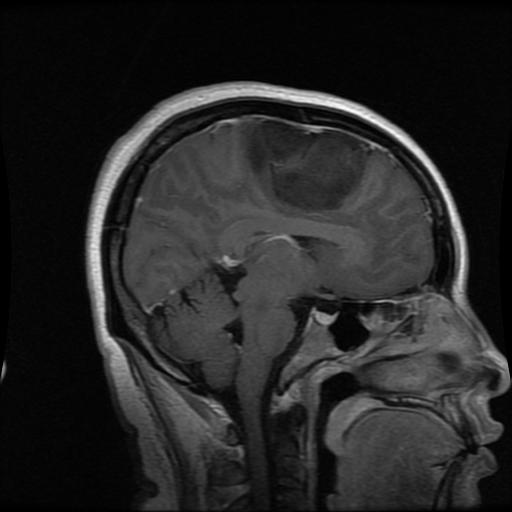
Label: glioma